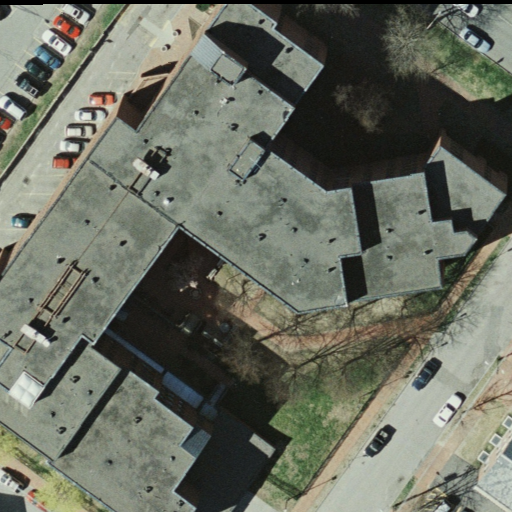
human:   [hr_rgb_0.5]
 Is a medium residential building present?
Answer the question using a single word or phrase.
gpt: yes

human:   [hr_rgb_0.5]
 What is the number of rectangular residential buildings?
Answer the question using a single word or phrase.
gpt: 1

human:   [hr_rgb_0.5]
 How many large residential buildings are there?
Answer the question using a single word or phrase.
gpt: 1

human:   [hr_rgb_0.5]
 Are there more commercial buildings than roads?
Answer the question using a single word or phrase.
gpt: no

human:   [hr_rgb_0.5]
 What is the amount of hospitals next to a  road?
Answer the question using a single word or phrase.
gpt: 1

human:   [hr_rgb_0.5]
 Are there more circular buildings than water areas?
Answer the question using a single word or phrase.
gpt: no

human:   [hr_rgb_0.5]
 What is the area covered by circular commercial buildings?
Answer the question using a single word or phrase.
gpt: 0m2

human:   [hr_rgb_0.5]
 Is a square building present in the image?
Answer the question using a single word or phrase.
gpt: no

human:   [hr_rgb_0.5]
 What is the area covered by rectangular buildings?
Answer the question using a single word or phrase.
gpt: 253m2

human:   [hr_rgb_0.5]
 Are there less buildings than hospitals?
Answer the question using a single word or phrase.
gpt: no

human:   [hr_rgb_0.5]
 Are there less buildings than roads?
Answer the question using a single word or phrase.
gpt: no

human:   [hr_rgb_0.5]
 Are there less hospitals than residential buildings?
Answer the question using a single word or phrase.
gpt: yes

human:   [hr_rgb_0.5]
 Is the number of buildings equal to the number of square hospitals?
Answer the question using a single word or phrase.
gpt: no

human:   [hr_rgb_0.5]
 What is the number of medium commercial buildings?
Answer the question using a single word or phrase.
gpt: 0

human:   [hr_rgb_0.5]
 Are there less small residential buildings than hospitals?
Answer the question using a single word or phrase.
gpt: yes

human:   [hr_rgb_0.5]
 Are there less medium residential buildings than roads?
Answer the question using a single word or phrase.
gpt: yes

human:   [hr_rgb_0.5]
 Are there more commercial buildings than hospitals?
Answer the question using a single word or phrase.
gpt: no

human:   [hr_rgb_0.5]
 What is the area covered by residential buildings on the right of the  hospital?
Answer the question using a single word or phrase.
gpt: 253m2

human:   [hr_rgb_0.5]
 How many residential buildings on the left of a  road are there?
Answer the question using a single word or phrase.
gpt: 0

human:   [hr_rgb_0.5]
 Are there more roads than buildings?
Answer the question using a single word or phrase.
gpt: no

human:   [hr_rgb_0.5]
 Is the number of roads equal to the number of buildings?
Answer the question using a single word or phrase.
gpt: yes

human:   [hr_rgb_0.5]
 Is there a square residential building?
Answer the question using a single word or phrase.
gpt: no

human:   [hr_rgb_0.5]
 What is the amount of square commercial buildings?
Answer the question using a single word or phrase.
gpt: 0

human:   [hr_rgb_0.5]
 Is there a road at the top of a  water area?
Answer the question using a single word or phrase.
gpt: no

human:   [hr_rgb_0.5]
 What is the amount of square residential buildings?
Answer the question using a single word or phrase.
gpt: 0

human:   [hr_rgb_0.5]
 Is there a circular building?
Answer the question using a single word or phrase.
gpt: no

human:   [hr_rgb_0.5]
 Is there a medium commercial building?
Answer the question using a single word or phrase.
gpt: no

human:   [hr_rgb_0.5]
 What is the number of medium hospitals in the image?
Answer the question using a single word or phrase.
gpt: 1

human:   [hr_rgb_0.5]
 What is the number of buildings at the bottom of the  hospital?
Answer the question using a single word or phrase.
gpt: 1

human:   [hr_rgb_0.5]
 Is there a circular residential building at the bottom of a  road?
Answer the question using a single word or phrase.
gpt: no

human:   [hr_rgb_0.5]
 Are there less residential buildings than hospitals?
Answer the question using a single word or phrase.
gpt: no

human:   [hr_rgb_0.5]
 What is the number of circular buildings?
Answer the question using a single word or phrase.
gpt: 0

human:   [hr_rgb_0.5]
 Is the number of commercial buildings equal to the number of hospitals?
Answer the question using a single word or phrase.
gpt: no

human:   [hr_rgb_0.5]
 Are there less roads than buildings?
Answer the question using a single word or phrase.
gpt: no

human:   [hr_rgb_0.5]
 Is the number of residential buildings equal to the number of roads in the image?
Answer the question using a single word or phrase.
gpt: yes

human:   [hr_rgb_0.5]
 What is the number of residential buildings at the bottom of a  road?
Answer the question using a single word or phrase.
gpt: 1